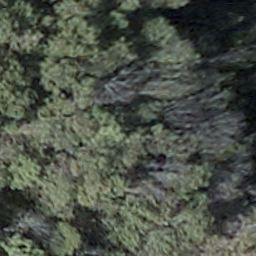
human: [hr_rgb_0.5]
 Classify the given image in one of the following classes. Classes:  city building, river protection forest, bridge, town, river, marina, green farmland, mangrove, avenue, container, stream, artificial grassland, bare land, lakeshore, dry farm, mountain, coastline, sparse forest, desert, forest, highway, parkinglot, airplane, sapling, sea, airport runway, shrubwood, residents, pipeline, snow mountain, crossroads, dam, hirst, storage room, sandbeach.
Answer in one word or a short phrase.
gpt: shrubwood